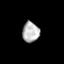
Tissue: prostate
Cell type: Endothelial cells
Senescence score: 0.2545
Nuclear area (px): 337
Mean DAPI intensity: 180.433